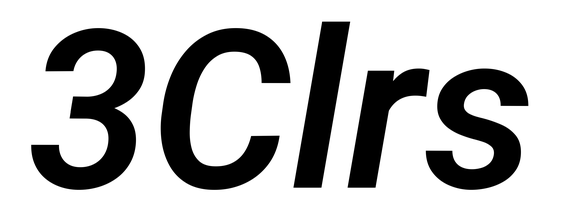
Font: Roboto-Italic_SemiBold_Italic